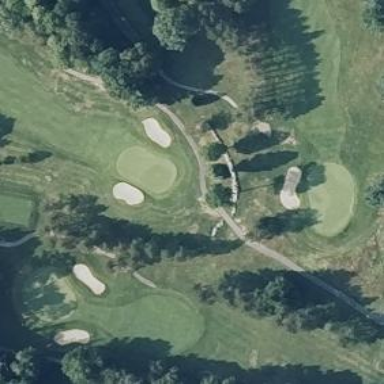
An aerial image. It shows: Well-maintained path suitable for golfing.